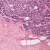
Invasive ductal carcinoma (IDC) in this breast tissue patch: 1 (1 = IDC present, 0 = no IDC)